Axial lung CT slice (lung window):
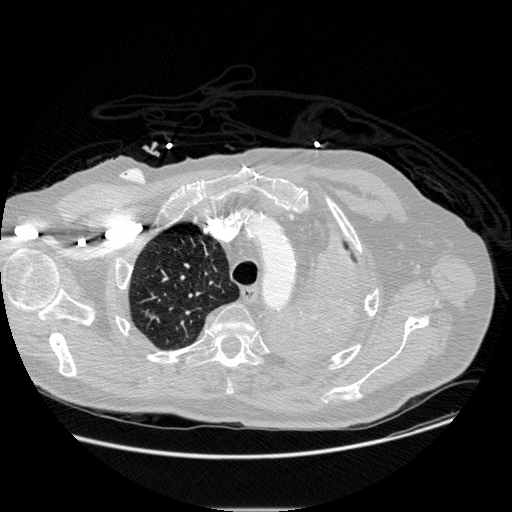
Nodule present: no